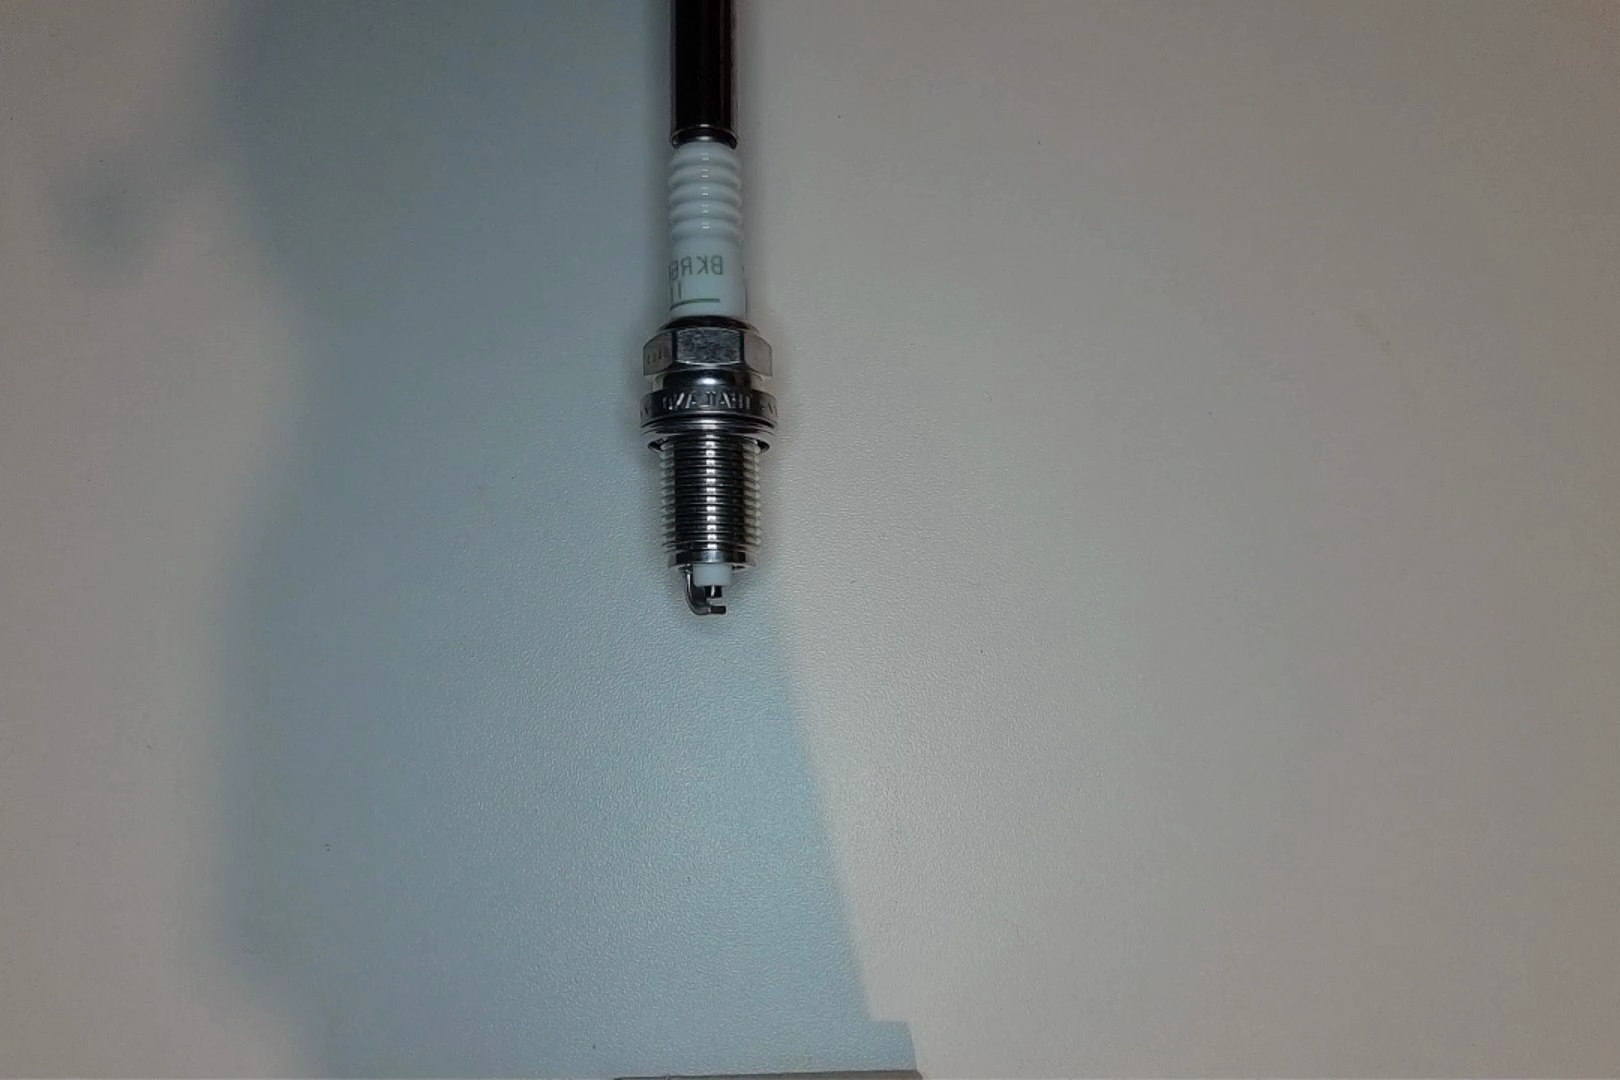
Label: no anomaly